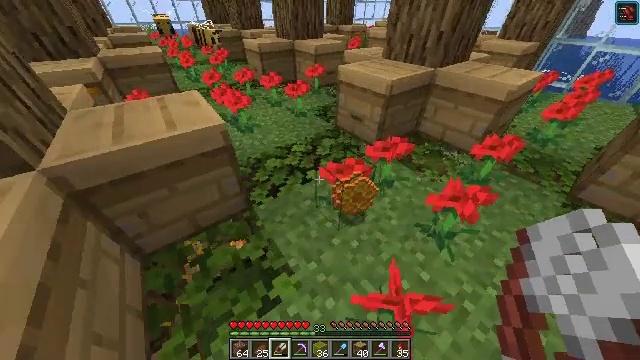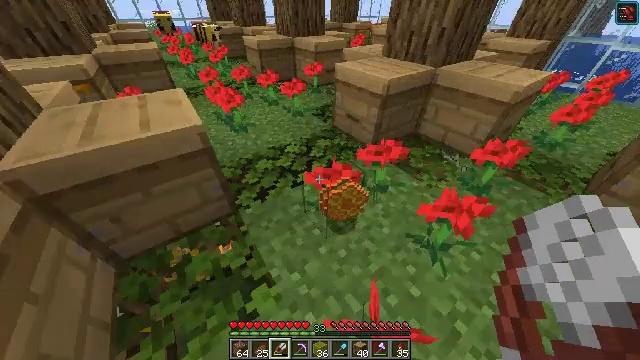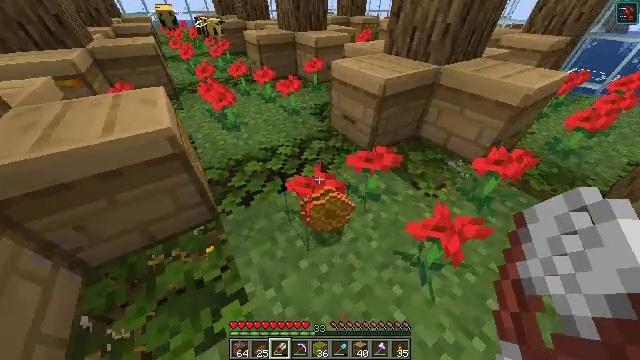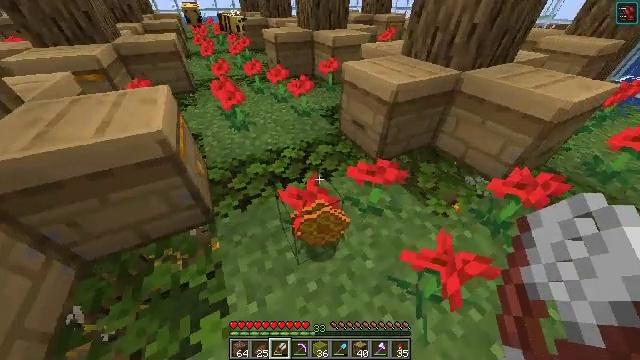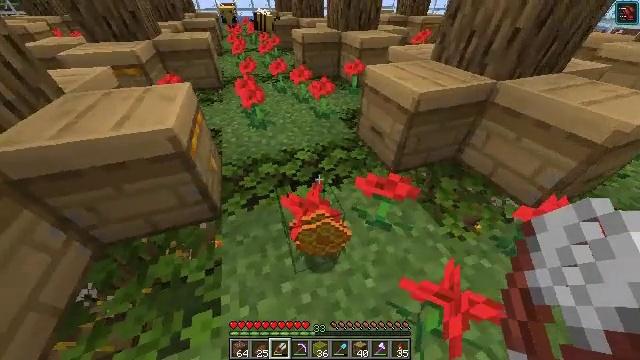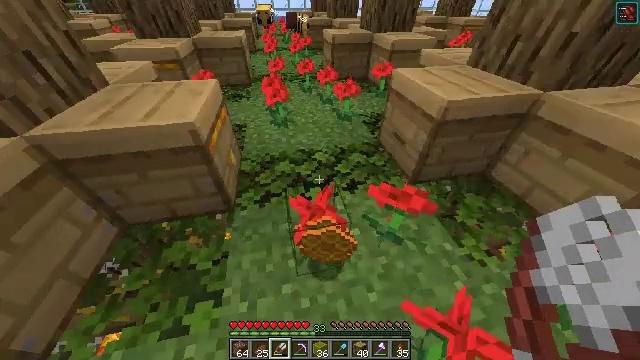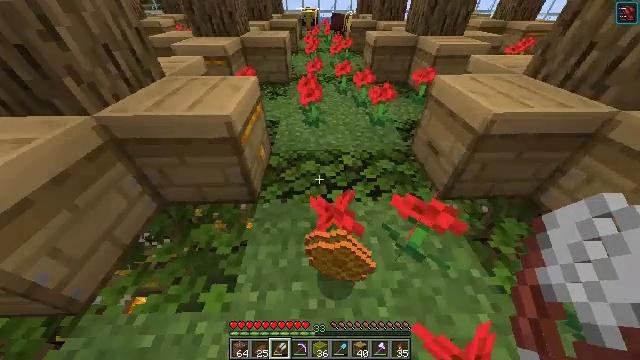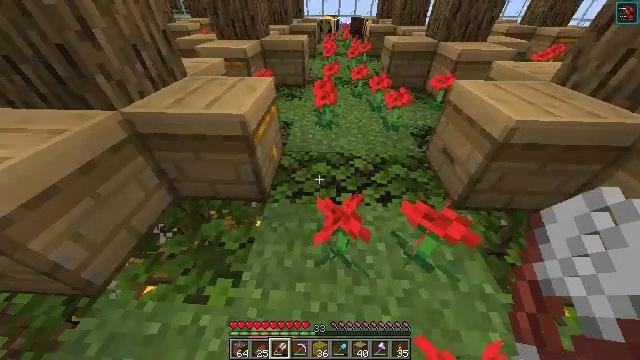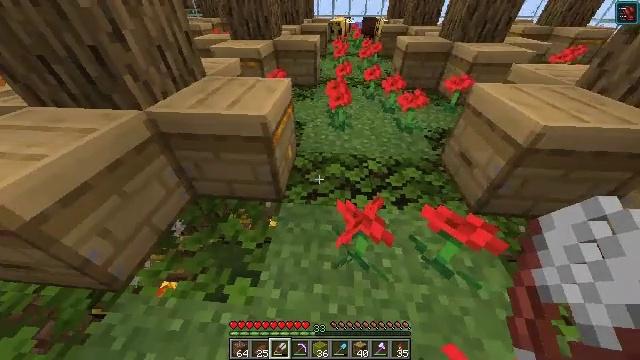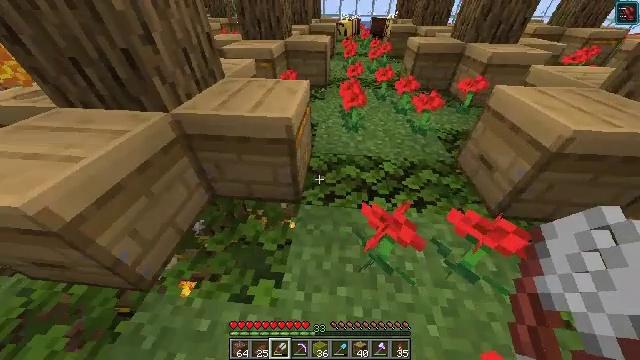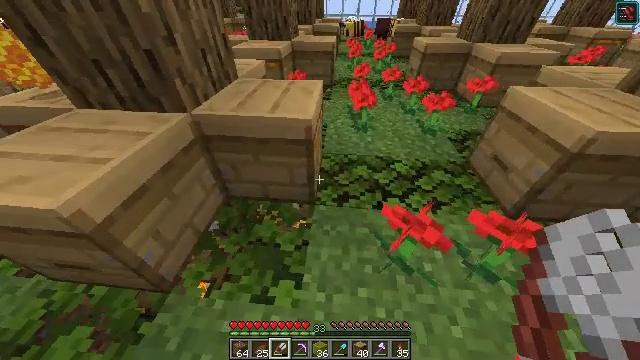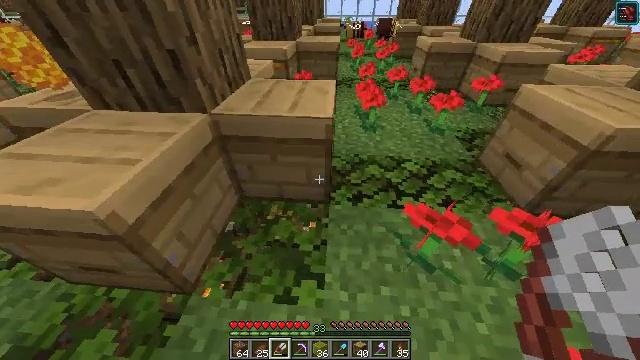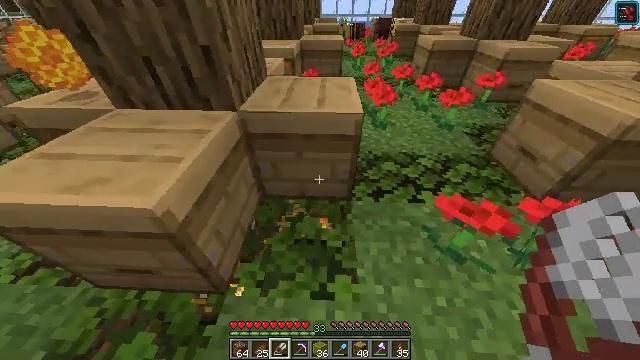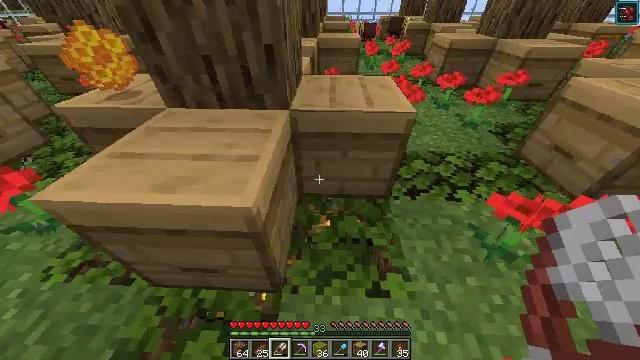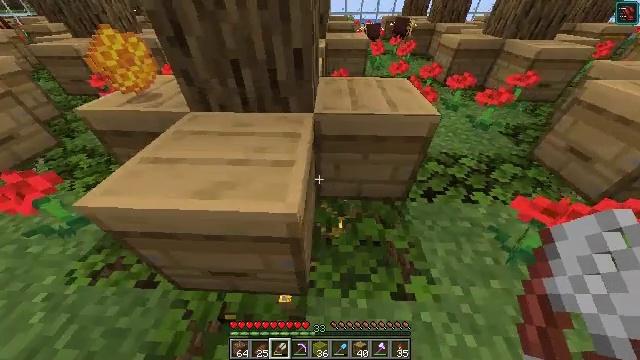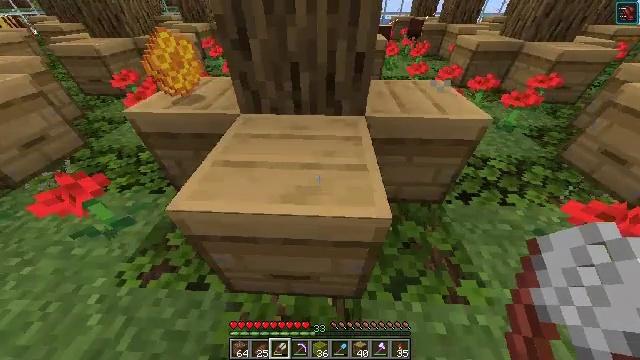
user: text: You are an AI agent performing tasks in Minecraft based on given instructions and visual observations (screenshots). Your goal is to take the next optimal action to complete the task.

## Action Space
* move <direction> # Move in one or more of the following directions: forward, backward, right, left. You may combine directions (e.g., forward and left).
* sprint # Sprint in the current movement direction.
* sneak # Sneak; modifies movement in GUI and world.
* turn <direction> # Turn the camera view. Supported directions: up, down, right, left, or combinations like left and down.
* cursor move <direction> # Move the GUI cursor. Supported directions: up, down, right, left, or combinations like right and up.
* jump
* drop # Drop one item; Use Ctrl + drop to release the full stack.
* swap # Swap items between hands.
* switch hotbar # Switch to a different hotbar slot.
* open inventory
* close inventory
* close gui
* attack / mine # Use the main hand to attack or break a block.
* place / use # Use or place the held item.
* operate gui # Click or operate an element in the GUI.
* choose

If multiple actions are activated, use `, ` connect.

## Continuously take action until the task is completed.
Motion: motion action
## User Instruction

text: Make a honeycomb block with honeycombs on the crafting table.
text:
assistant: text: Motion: move forward and move right, turn left, attack / mine
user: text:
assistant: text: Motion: move forward and move right, turn left, attack / mine
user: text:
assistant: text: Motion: turn left, attack / mine
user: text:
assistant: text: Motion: turn left, attack / mine
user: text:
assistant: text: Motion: turn left, attack / mine
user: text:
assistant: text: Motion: turn left, attack / mine
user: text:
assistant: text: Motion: turn left, attack / mine
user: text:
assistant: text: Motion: move left, turn left, attack / mine
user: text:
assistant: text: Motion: move left, attack / mine
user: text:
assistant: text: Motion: move left, attack / mine
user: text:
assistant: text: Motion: move left, attack / mine
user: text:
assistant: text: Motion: move left, turn right, attack / mine
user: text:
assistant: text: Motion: move left, attack / mine
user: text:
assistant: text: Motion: move left, attack / mine
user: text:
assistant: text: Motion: move left, attack / mine
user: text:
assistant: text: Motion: move left, attack / mine
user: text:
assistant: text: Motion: move left, attack / mine
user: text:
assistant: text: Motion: move left, attack / mine
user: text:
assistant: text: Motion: move forward and move left, attack / mine
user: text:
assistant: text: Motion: move forward and move left, attack / mine
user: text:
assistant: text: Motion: move forward, turn right, attack / mine
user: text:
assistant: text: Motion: move forward, turn right, attack / mine
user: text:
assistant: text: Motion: move forward, turn right, attack / mine
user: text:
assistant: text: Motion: move forward, turn right, attack / mine
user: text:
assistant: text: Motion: turn right, attack / mine
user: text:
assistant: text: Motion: turn right, attack / mine
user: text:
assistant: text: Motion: turn right, attack / mine
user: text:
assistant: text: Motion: turn right, attack / mine
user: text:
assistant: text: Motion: move left, turn right, attack / mine
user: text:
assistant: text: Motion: move left, turn right, attack / mine